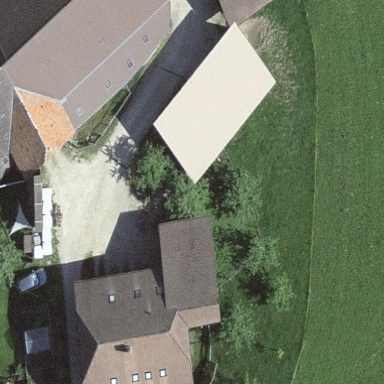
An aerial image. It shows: Shed.